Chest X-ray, PA view. Patient: 19 years old, sex M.
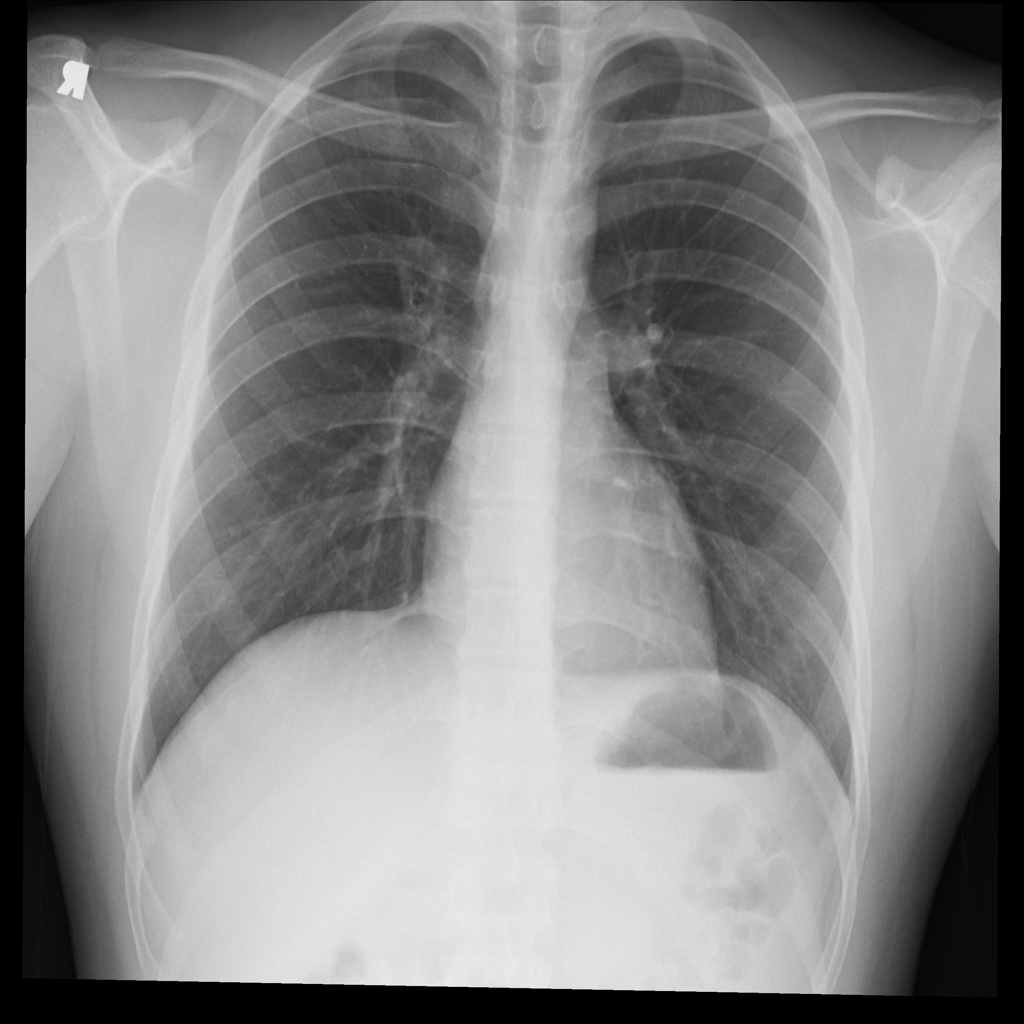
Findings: No Finding